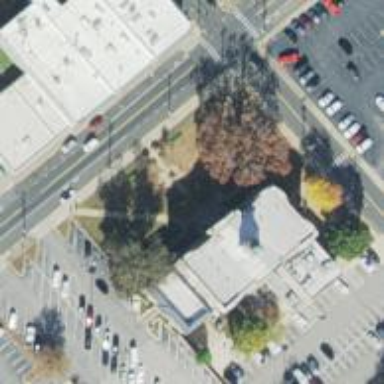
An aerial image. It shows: Public building.